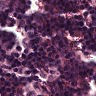
Metastatic tissue present: no